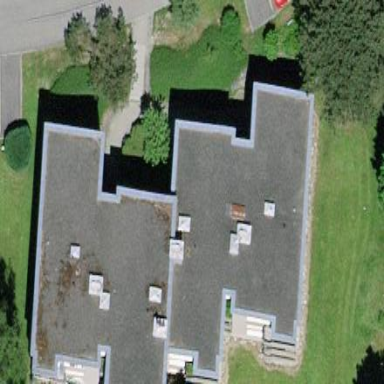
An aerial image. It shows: Residential building.